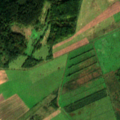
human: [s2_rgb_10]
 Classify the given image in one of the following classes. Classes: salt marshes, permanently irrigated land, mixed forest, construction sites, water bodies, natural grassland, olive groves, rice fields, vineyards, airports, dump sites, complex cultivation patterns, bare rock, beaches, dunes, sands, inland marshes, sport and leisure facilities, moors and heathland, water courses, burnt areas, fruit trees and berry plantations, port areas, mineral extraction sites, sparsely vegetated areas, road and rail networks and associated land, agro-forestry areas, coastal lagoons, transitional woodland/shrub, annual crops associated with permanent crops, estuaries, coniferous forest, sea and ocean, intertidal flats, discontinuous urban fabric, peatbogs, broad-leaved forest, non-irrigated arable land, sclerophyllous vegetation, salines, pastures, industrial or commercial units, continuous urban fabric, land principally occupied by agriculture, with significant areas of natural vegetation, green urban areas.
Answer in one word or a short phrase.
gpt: pastures, complex cultivation patterns, land principally occupied by agriculture, with significant areas of natural vegetation, coniferous forest, transitional woodland/shrub